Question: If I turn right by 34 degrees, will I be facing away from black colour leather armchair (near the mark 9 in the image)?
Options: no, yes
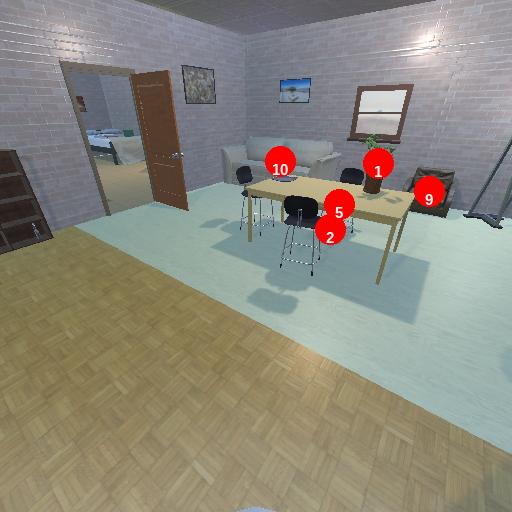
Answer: no